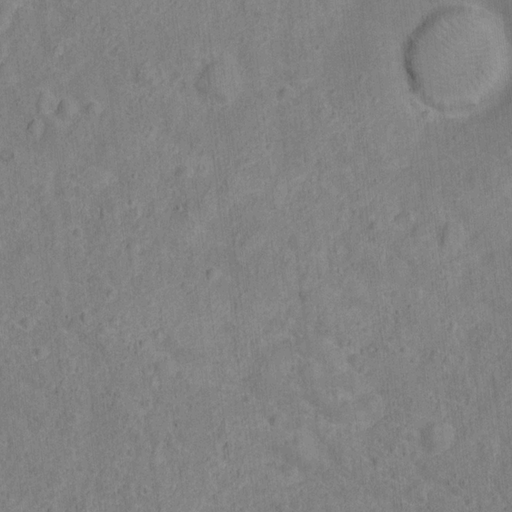
Classes present: Background